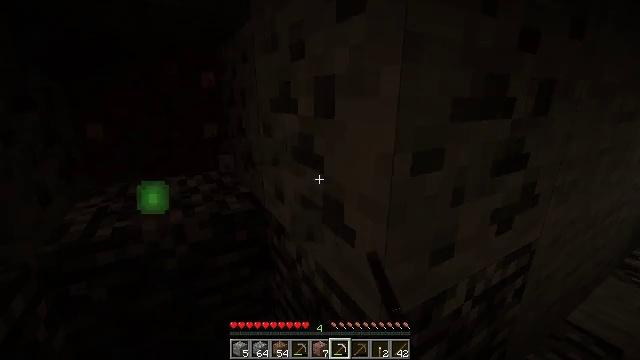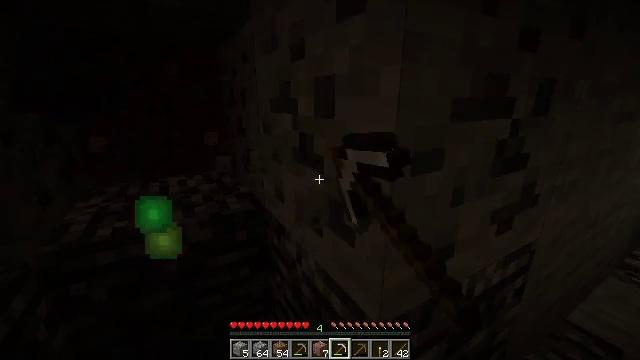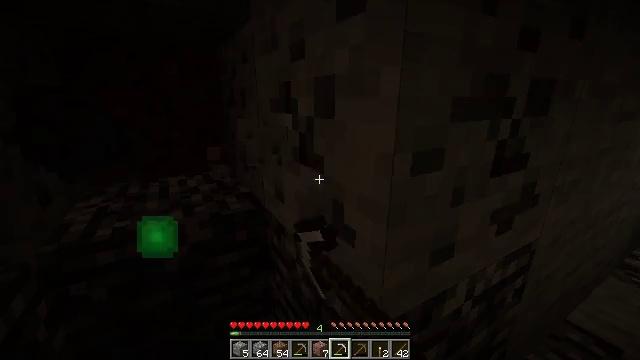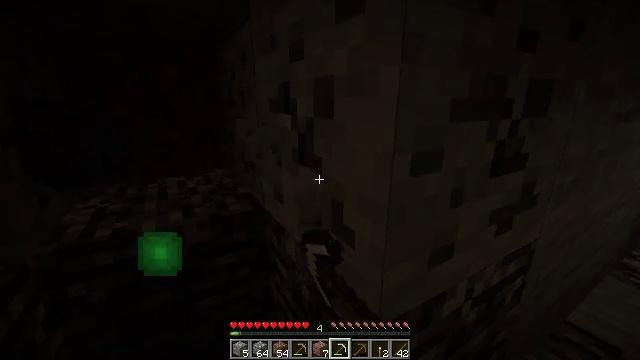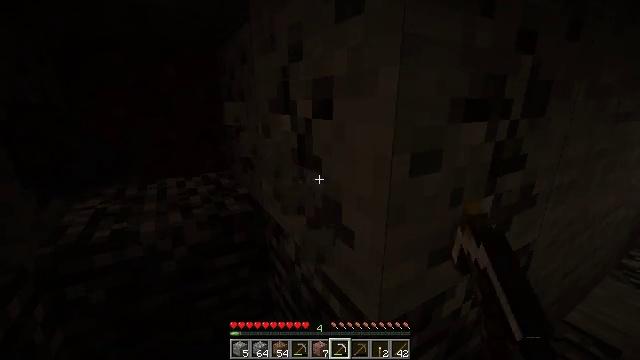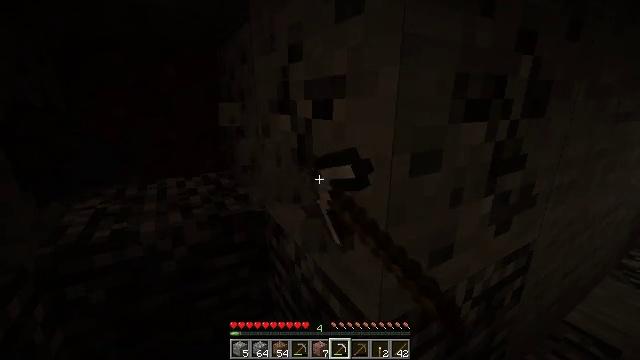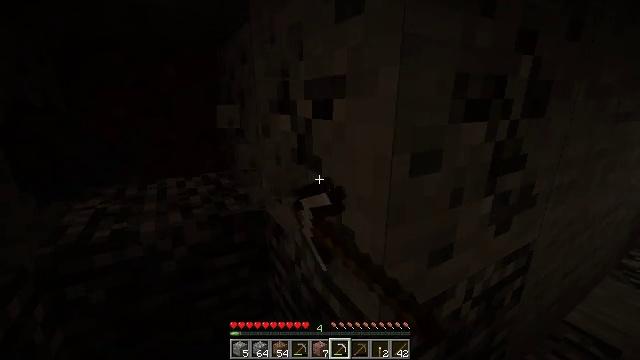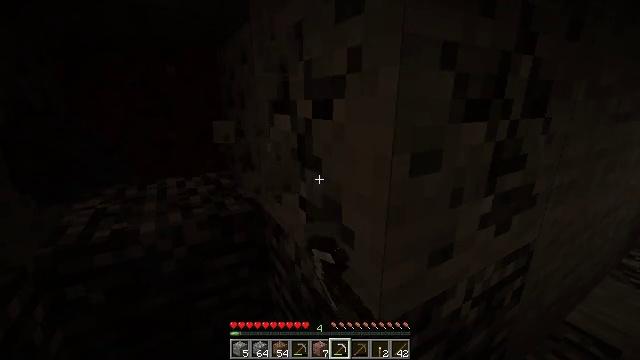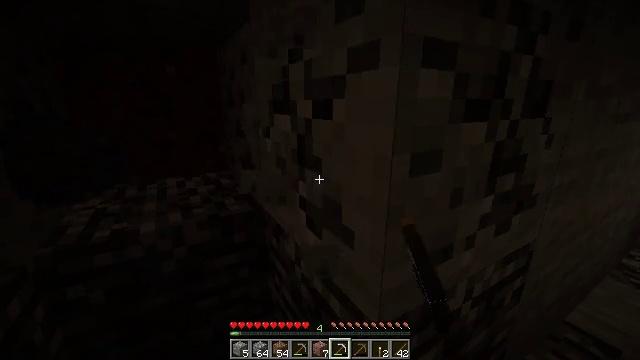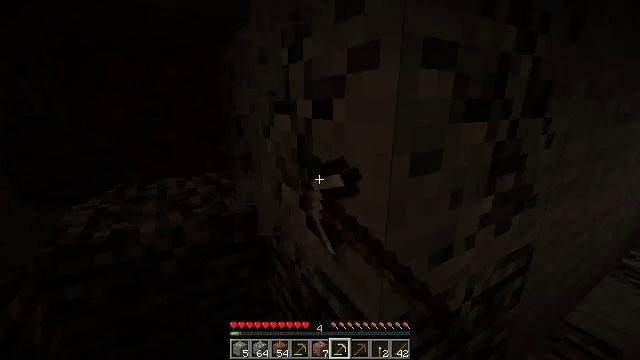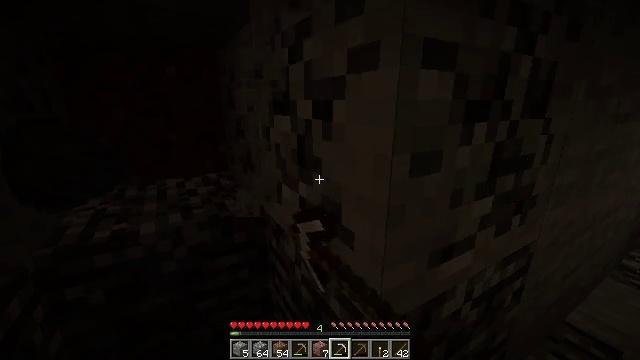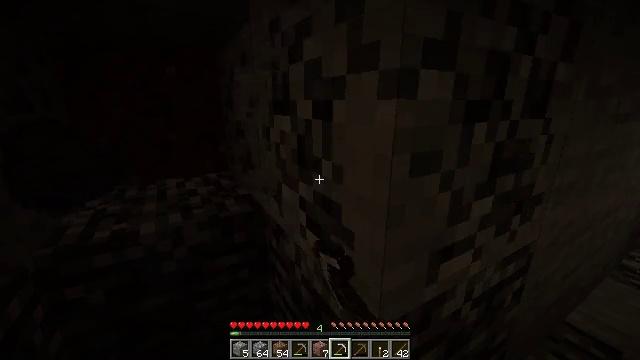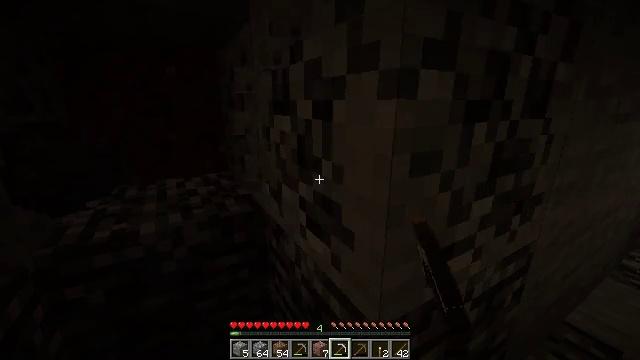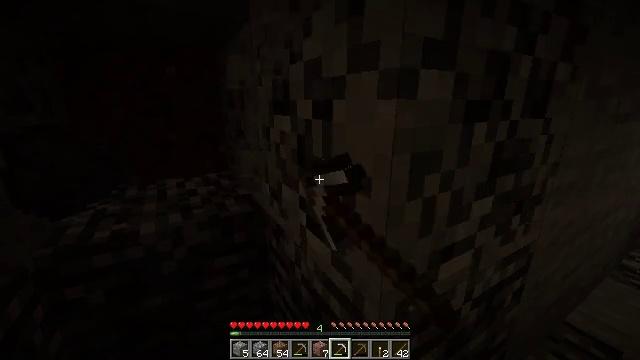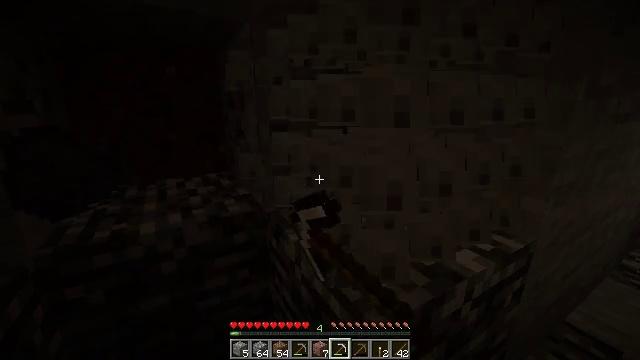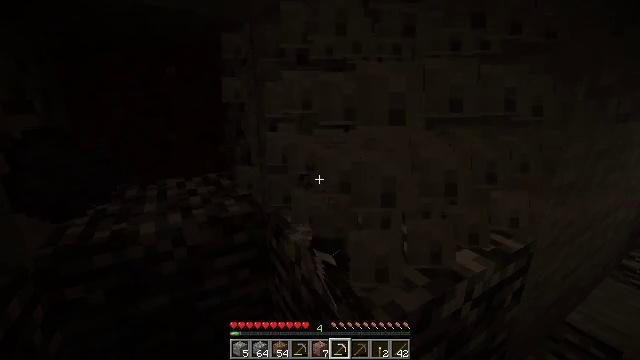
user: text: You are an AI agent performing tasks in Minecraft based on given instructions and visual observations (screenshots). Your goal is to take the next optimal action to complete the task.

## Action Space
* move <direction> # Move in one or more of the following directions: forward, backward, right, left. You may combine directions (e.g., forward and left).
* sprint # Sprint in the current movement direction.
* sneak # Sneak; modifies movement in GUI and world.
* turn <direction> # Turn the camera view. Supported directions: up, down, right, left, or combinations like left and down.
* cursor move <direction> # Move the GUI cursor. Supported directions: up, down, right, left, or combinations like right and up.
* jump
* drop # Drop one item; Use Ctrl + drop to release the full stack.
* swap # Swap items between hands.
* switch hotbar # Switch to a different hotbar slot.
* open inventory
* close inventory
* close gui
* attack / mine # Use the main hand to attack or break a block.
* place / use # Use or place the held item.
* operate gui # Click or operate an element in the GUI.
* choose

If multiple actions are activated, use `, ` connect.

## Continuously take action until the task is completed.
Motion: motion action
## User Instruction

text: Mine the coal ore underground.
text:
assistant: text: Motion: attack / mine
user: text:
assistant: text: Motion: attack / mine
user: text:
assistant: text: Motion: attack / mine
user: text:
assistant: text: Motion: attack / mine
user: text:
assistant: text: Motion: attack / mine
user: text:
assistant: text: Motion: attack / mine
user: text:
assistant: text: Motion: attack / mine
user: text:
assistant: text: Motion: attack / mine
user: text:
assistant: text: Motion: attack / mine
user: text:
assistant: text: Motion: attack / mine
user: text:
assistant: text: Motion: attack / mine
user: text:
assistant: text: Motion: attack / mine
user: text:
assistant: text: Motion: attack / mine
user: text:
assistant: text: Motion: attack / mine
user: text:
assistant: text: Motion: attack / mine
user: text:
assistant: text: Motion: turn up, attack / mine
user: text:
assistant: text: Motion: turn left and up, attack / mine
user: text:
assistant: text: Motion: turn left and up, attack / mine
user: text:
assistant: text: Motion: attack / mine
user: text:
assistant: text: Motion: attack / mine
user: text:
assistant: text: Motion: attack / mine
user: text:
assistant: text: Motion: attack / mine
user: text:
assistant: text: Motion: attack / mine
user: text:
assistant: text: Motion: attack / mine
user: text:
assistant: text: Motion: attack / mine
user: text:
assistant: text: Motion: attack / mine
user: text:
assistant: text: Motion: attack / mine
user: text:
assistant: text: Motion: attack / mine
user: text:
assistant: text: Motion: attack / mine
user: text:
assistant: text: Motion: attack / mine